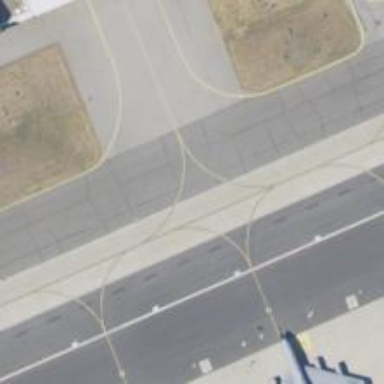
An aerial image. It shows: Image of taxiway at airport.